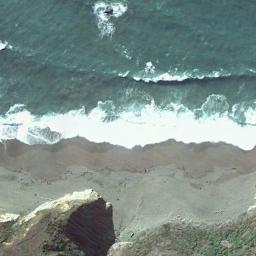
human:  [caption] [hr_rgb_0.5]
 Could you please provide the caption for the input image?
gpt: The type of beach is rocky coast and the sand on the beach is brown .

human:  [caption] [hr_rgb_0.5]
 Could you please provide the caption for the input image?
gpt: Huge waves beat against the rocks on the shore .

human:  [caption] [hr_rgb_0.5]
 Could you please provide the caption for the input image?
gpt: The waves were blowing by the beach .

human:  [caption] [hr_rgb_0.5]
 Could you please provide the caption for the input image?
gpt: Gray-blue water and gray beach .

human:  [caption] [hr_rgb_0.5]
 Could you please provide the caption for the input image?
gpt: There are water marks on the beach .